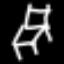
Label: chair